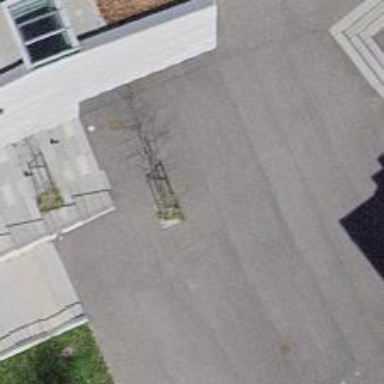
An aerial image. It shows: Concrete steps.